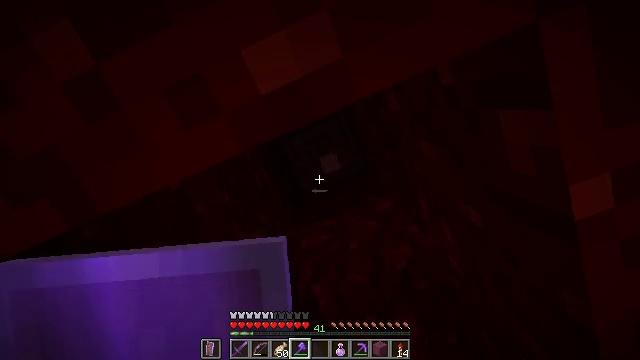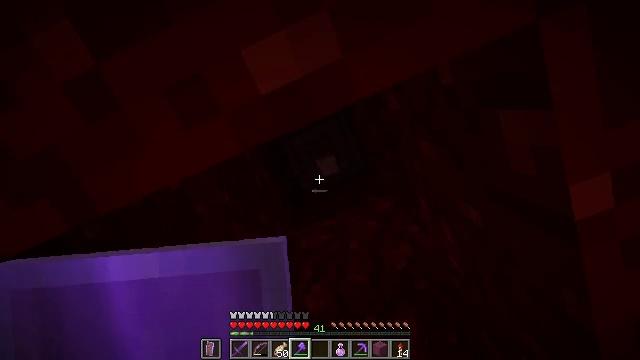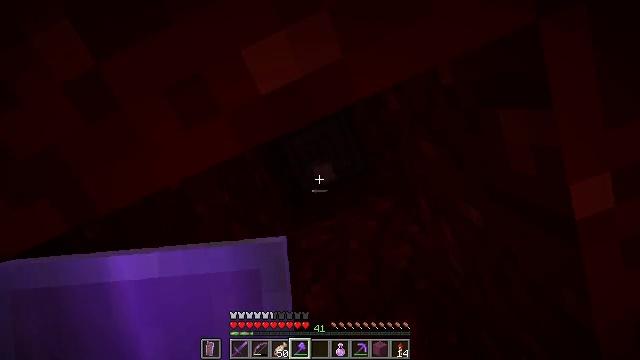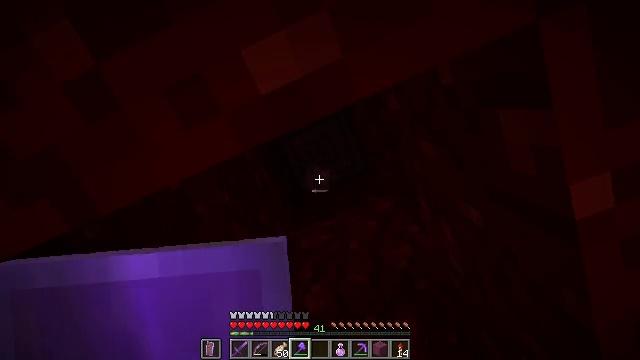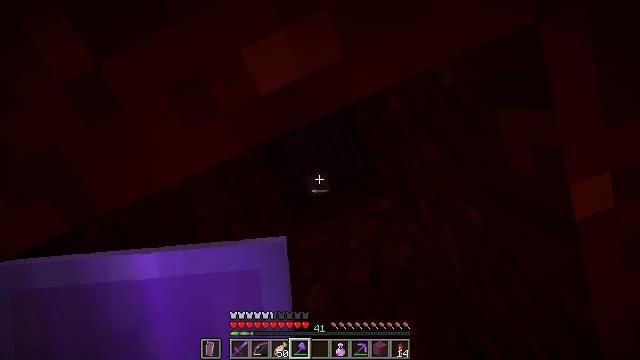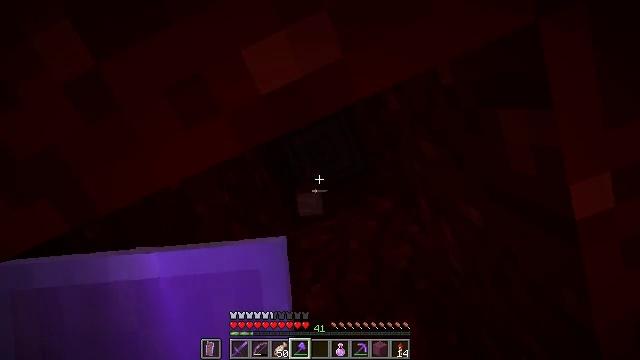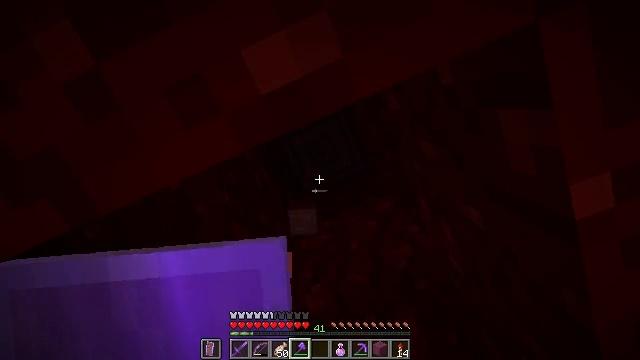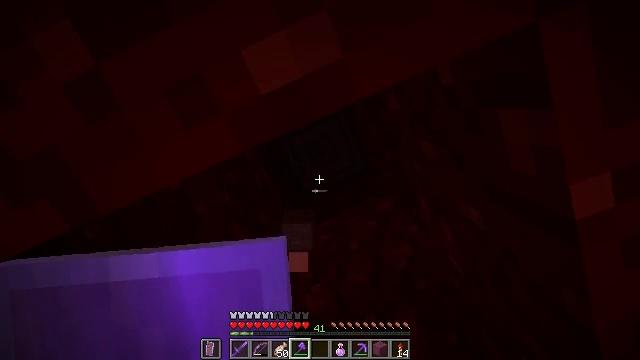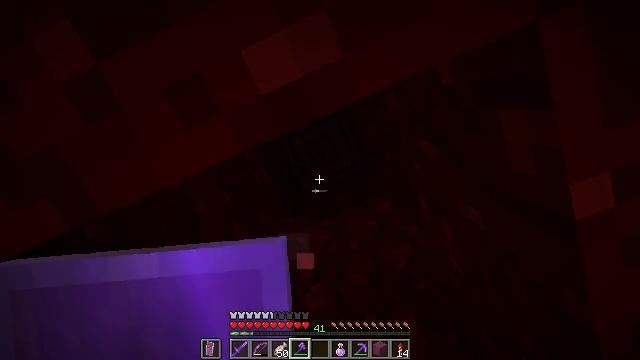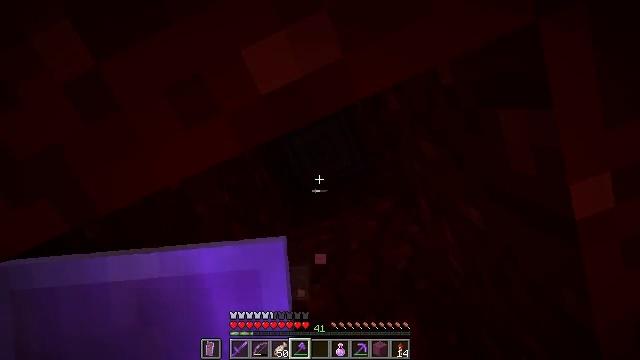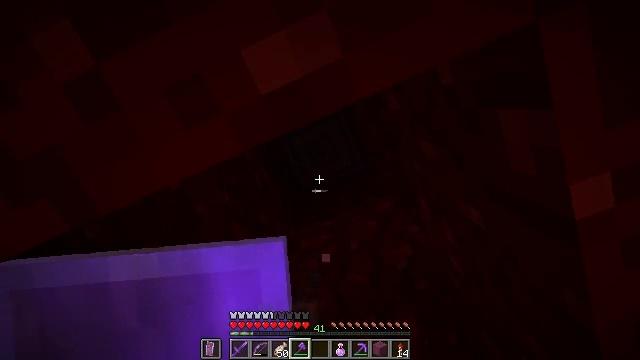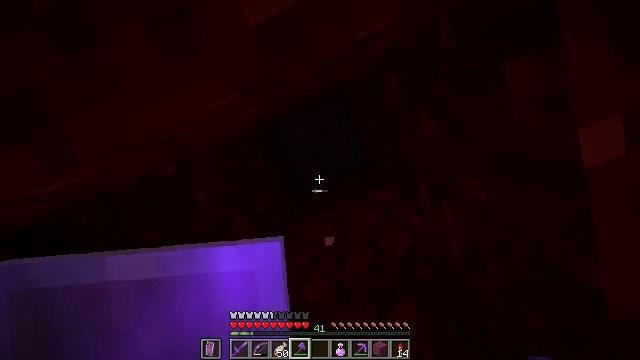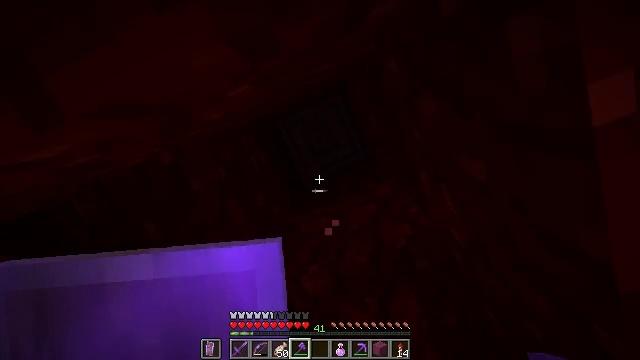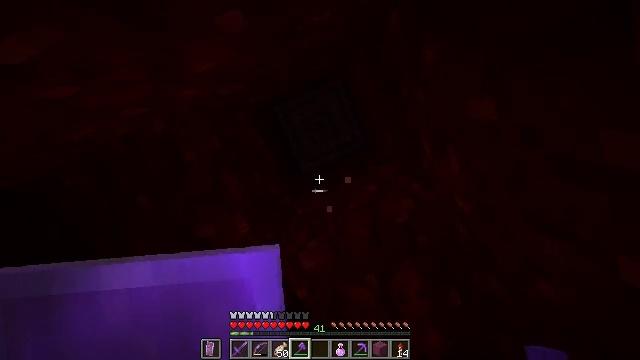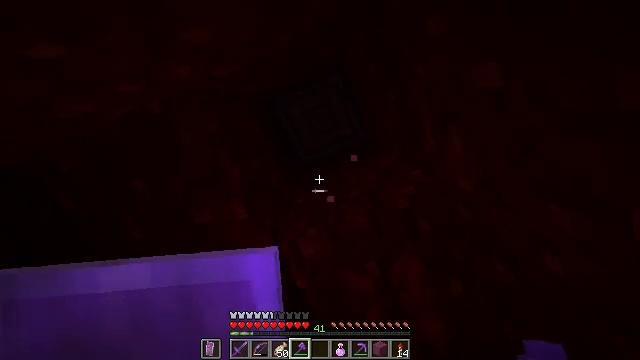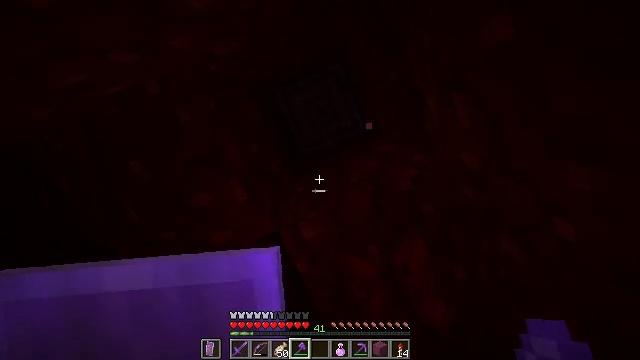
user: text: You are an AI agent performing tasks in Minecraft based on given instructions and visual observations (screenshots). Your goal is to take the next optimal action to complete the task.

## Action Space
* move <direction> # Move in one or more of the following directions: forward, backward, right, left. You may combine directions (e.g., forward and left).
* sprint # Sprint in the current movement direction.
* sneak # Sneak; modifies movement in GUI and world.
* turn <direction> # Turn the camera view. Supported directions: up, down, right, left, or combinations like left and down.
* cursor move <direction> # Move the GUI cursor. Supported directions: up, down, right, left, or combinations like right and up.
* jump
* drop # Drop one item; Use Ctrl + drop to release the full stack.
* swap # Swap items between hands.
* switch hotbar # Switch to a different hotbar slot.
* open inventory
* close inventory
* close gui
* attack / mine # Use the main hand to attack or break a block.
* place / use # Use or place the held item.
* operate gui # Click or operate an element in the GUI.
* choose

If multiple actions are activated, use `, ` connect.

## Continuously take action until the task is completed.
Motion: motion action
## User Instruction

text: Gather crimson stem from a crimson forest.
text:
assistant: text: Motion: no_op
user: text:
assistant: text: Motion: no_op
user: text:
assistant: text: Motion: no_op
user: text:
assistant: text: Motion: no_op
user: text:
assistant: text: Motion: no_op
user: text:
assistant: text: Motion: no_op
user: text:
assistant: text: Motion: no_op
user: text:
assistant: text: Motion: no_op
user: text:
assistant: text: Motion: no_op
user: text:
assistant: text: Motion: no_op
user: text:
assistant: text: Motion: move forward
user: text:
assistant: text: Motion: move forward
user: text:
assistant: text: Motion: move forward
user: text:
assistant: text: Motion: no_op
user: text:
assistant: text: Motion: no_op
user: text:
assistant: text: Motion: no_op
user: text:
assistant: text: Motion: no_op
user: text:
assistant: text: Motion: no_op
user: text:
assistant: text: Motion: no_op
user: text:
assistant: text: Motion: no_op
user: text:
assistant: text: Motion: no_op
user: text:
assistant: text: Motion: no_op
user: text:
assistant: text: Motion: no_op
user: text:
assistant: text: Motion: no_op
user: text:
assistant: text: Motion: no_op
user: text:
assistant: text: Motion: no_op
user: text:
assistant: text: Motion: no_op
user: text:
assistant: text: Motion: no_op
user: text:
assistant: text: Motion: no_op
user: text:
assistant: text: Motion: no_op